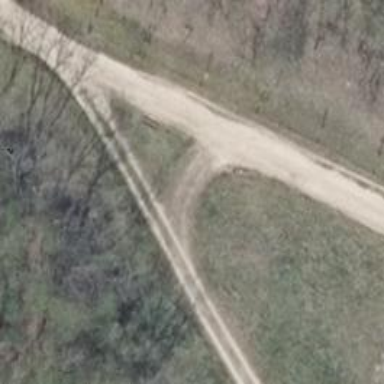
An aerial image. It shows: Dirt track road with grade 4 track type.